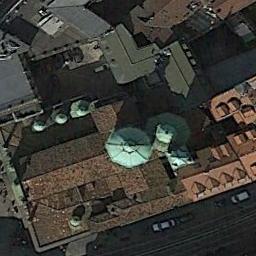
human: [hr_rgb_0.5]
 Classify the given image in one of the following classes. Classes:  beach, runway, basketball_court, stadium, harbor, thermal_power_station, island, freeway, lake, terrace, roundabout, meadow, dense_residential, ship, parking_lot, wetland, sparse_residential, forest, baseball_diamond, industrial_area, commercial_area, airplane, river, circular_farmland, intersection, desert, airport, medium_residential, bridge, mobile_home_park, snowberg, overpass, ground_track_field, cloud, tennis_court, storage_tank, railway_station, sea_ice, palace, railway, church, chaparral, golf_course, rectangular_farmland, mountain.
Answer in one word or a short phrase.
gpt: church